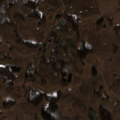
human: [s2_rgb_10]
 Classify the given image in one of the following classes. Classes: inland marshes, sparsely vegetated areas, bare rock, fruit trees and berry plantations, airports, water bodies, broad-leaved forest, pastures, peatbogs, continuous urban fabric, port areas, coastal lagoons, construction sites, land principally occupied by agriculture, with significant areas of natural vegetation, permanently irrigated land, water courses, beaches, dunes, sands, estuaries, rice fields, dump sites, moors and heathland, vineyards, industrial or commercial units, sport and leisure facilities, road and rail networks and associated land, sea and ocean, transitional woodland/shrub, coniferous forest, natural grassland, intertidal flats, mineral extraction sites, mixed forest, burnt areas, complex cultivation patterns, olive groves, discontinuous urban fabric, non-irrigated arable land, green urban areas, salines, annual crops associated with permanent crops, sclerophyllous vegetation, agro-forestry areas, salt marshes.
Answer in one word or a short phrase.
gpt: pastures, complex cultivation patterns, land principally occupied by agriculture, with significant areas of natural vegetation